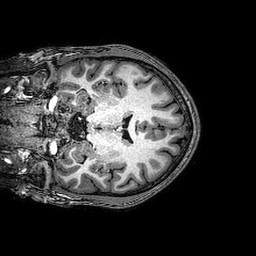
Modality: T1w
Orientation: coronal
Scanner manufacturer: philips
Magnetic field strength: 3 T
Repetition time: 0.008242 s
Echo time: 0.00378 s